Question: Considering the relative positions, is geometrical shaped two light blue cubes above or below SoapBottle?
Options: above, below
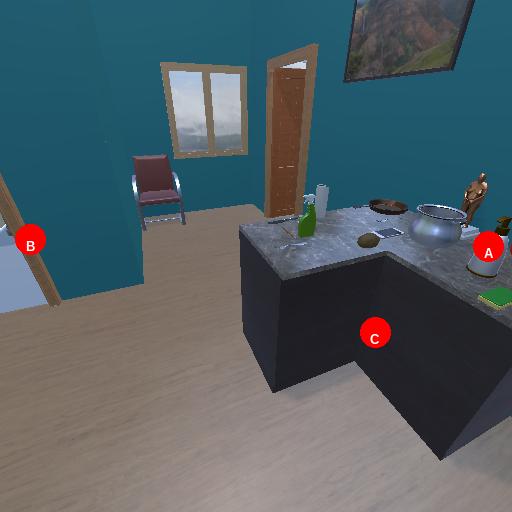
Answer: above